Question: Not sure how Fetch as Google will redirected this url <URL> to wrong URL. Im using Opencart with custom theme, how to fix this? I worry this will affected page seo ranking.

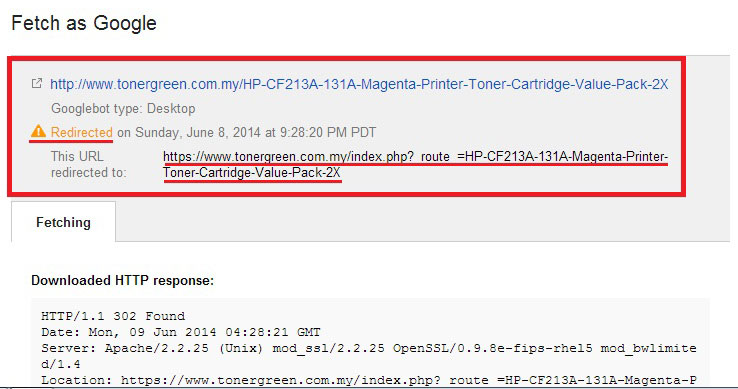
Answer: I can confirm that Googlebot is seeing the same behavior that I do as a visitor.
You tried to fetch as Googlebot the 'http' version (not the 'https') version of the page. When I do the same with curl, your server redirects me to 'index.php' on the https site.
'''
curl --head http://www.tonergreen.com.my/HP-CF213A-131A-Magenta-Printer-Toner-Cartridge-Value-Pack-2X
HTTP/1.1 302 Found
Location: https://www.tonergreen.com.my/index.php?_route_=HP-CF213A-131A-Magenta-Printer-Toner-Cartridge-Value-Pack-2X
'''
When I fetch the https page I get the standard 200 OK response:
'''
curl --head https://www.tonergreen.com.my/HP-CF213A-131A-Magenta-Printer-Toner-Cartridge-Value-Pack-2X
HTTP/1.1 200 OK
'''
Your server is mis-configured, it isn't Google's fault.